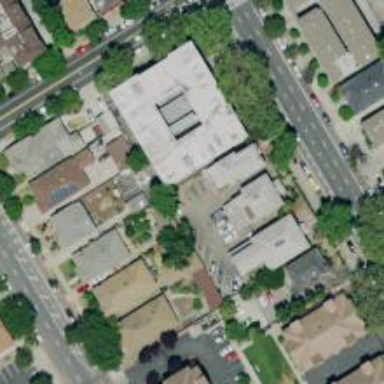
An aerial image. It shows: School.